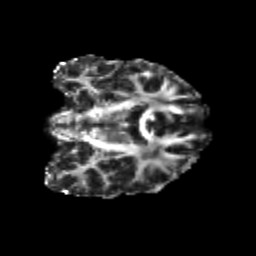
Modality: FA
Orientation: coronal
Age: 29
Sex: male
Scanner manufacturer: siemens
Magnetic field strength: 3 T
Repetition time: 3.5 s
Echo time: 0.104 s